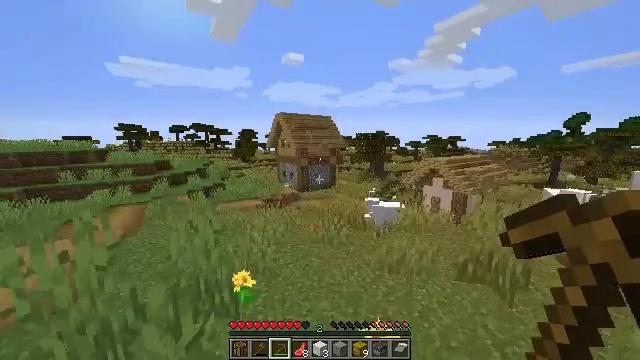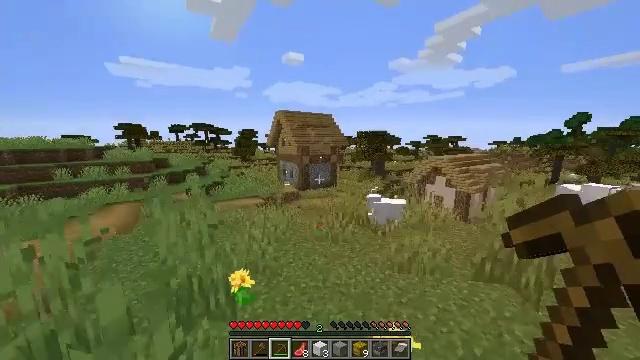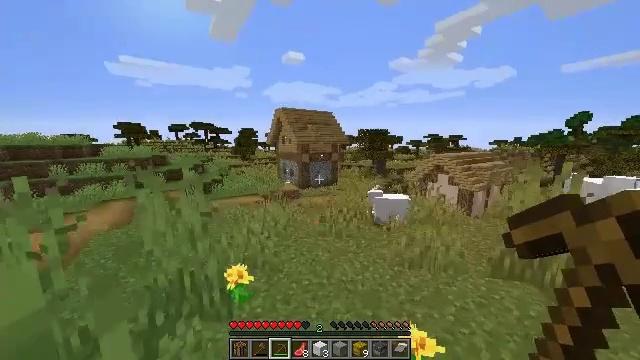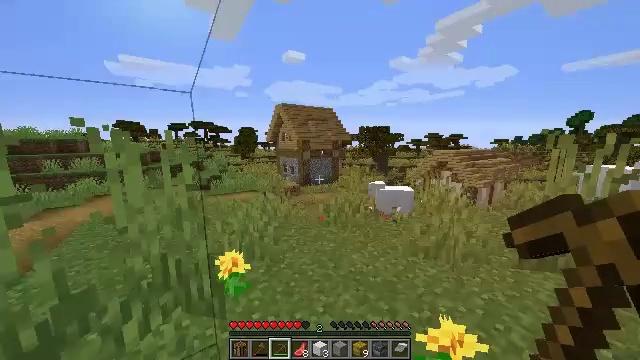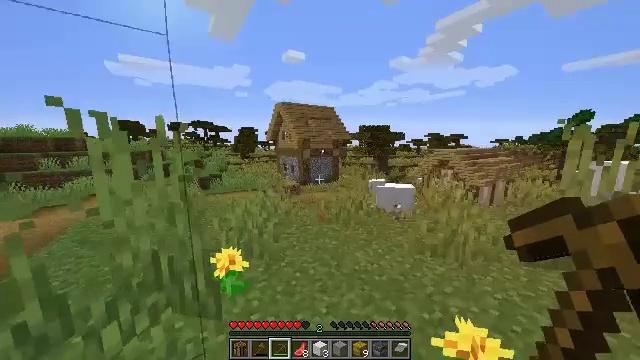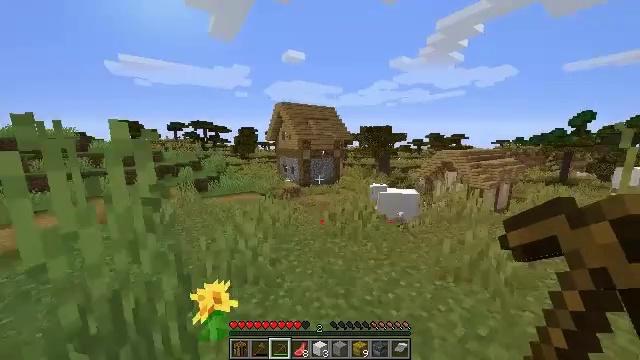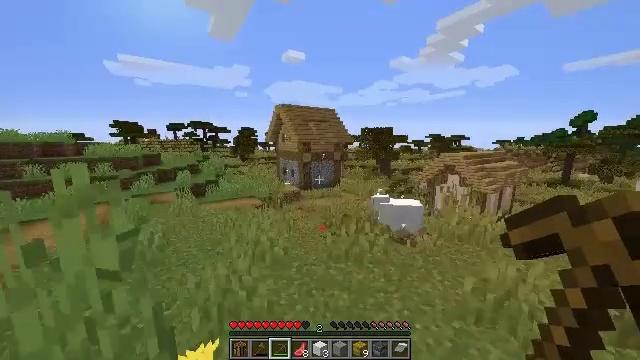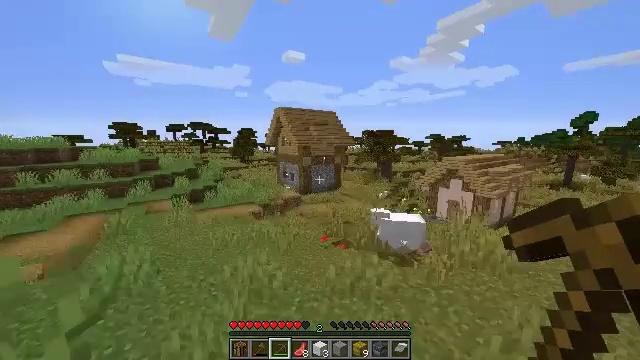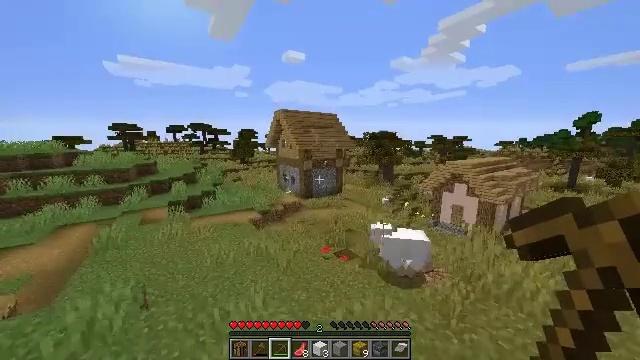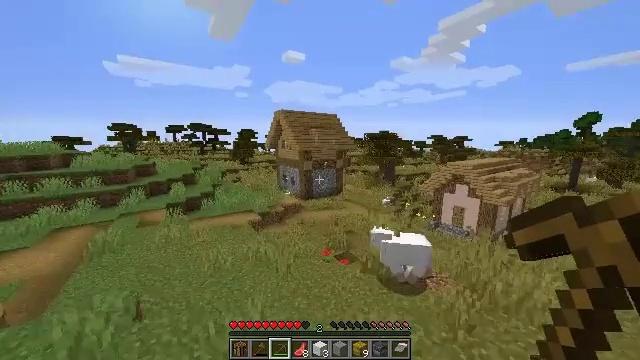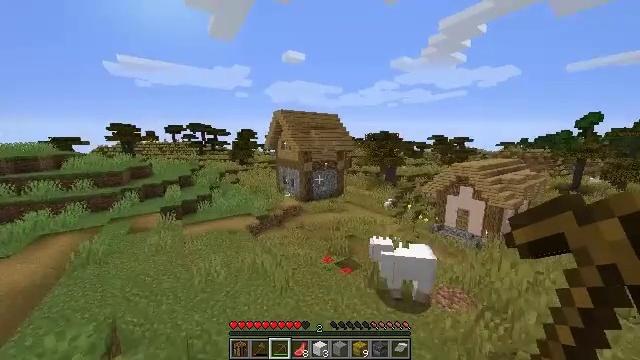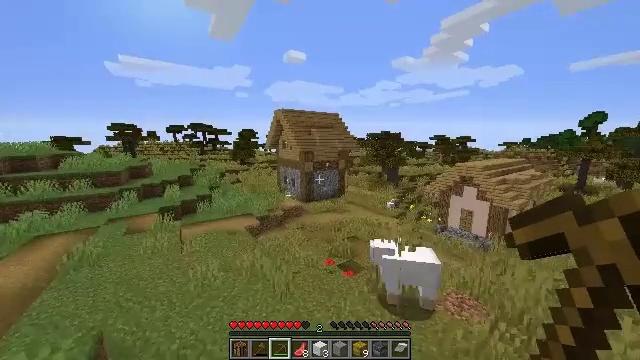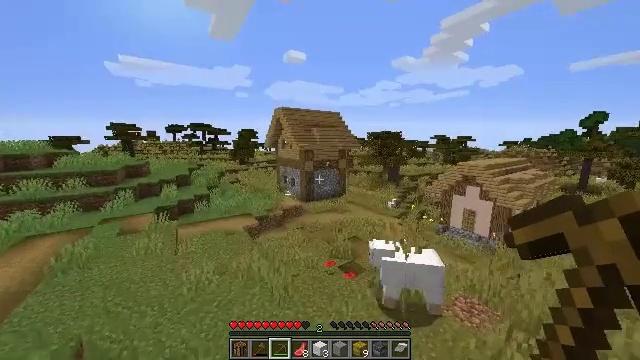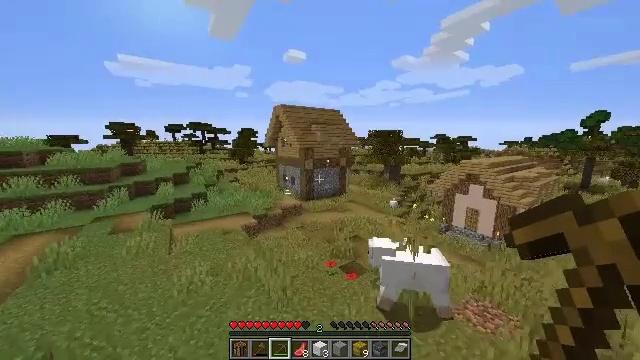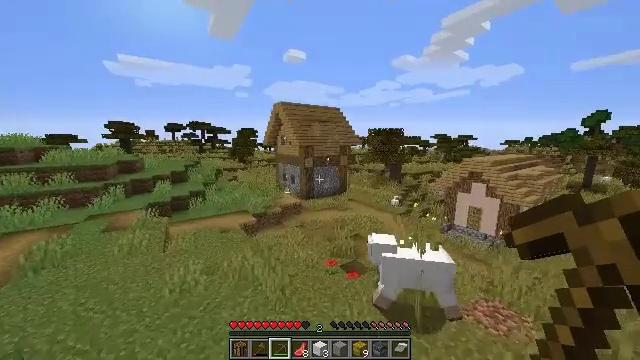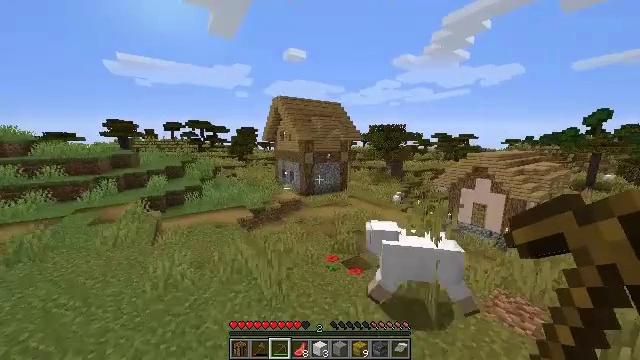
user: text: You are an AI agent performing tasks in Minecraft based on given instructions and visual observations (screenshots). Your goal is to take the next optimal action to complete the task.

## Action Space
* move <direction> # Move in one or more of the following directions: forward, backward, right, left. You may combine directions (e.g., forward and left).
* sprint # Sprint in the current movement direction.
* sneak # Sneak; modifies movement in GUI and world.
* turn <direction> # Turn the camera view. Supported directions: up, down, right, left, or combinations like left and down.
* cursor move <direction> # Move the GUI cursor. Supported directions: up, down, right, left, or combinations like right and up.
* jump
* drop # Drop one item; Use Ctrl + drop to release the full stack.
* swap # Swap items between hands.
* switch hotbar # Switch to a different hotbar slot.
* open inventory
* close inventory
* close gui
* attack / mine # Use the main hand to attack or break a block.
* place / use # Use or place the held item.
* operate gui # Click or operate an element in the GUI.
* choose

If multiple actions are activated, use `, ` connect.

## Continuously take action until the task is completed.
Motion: motion action
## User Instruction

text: Break the bookshelf for books.
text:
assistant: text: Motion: move forward, jump
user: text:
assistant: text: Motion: move forward, jump
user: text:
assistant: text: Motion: move forward, jump
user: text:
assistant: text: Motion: move forward, jump
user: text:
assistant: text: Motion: move forward, jump
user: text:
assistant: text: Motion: move forward, jump
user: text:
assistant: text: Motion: move forward, jump
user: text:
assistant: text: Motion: move forward, jump
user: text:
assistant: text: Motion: move forward, jump
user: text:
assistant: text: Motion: move forward, jump
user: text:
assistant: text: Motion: move forward, jump
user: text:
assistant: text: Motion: move forward, jump
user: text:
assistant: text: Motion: move forward, jump
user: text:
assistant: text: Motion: move forward, jump
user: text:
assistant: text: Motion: move forward, jump
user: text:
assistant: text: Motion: move forward, jump
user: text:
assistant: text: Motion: move forward and move left, jump
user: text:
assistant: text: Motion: move forward and move left, jump
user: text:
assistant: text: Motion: move forward and move left
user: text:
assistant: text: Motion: move forward and move left
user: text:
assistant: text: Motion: move forward and move left
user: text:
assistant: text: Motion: move forward and move left
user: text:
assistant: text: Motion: move forward and move left
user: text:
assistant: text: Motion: move forward and move left
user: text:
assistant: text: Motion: move forward and move left, turn right
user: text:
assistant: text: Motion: move forward and move left, turn right
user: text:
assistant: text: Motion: move forward and move left, turn right
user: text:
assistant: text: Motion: move forward and move left, turn right and down
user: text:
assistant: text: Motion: move forward and move left, turn right
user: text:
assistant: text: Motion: move forward and move left